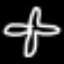
Label: airplane